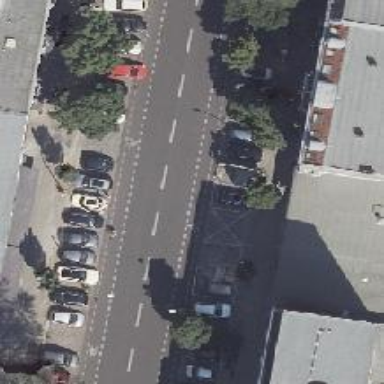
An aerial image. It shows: Tertiary road with asphalt surface and separate sidewalks. There are lanes for cyclists on both sides and street-side parking available on both sides.